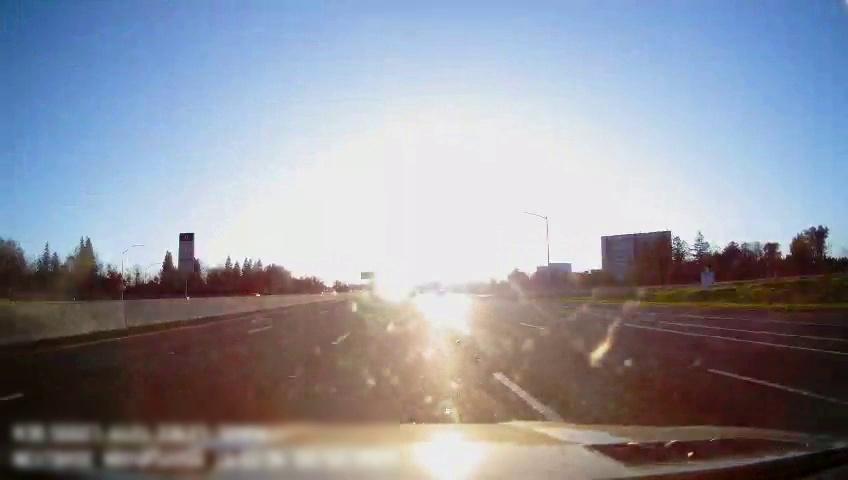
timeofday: Day
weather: Sunny
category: Drivable Space
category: Lanes | Alternate Lane
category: Lanes | Alternate Lane
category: Lanes | Current Lane
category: Lanes | Current Lane
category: Lanes | Alternate Lane
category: Lanes | Alternate Lane
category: Lanes | Alternate Lane
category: Lanes | Alternate Lane
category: Traffic | Signs
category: Traffic | Signs